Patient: sex M, age 66
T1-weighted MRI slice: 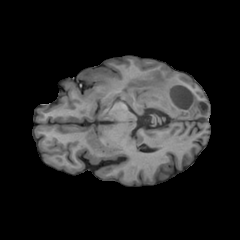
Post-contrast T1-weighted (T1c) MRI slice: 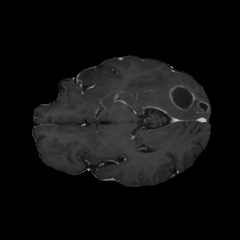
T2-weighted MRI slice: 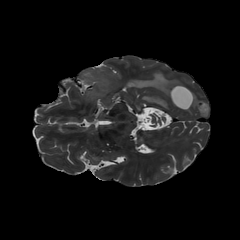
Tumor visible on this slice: yes
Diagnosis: Glioblastoma, IDH-wildtype
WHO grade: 4